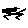
Label: zigzag